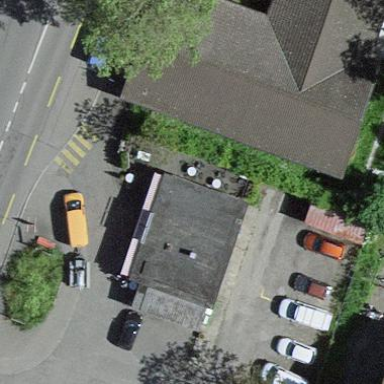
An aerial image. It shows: Fast food restaurant building.